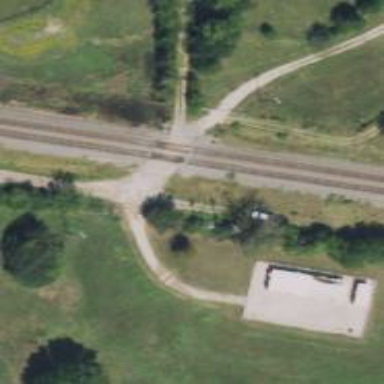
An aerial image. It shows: Level crossing along the railway.